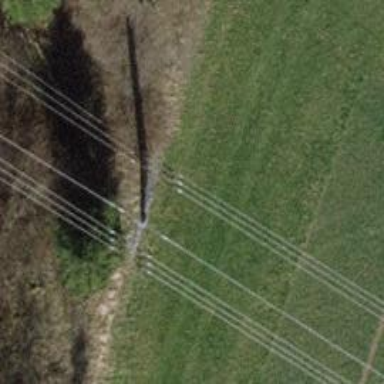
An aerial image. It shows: Three cables of power line.